Question: I'm trying to figure out navigation in the app I'm making, and want it to look like it does on the phone to the right (link below), except I want the menu at the bottom to be directly below the tabs. I tried googling and searching for hours, but I cant seem to figure out.
I have managed to make the tabs (with Fragments and such).
I apologize if this really isn't that hard, but being new to this it is kind of hard to wrap your head around everything. Either way, thanks.

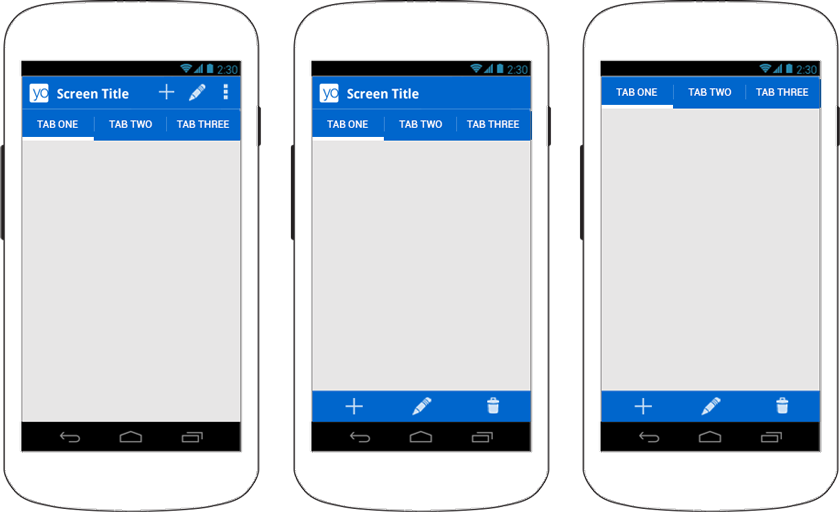
Answer: I think you are looking for a custom layout.
<URL>
Look at section 5, should be pretty simple from there.
That being said, don't fight the OS. I always ask myself questions like: Do you really need tabs above a menu? Can you quote another application doing that?